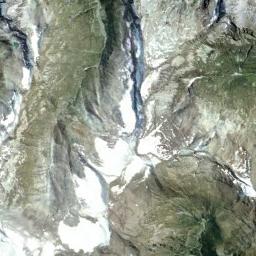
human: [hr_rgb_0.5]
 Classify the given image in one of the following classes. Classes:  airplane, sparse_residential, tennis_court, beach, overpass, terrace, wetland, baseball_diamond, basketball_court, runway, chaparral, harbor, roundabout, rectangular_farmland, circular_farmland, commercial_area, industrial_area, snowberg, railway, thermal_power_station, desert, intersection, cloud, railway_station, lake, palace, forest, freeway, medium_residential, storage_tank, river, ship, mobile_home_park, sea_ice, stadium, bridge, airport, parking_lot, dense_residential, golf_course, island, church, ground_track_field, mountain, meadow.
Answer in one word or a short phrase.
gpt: snowberg